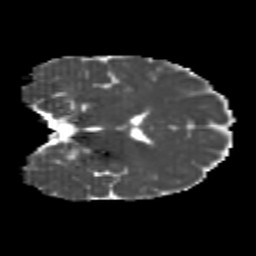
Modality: MD
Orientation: coronal
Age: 24
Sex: male
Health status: healthy
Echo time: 0.074 s